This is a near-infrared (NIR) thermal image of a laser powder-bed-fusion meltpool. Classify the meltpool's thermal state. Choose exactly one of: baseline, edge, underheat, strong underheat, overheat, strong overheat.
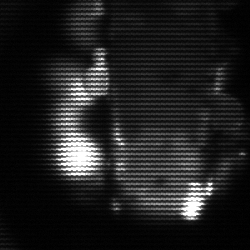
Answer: strong underheat